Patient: sex M, age 40
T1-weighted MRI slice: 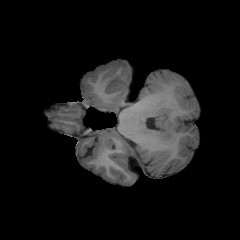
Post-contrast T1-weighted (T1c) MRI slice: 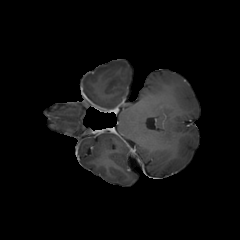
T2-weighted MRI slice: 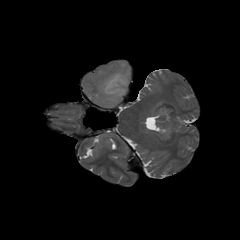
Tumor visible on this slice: yes
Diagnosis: Astrocytoma, IDH-mutant
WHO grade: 3